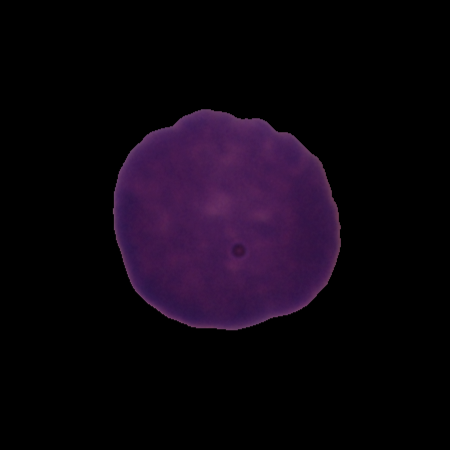
Label: healthy